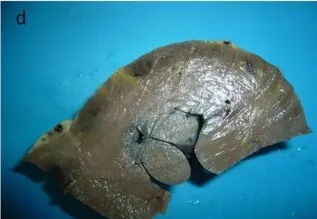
After removing the clot, a papillary multiple lesion was found, the base of which was in the wall of the ventricle (C,D).
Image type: pathology (fish)